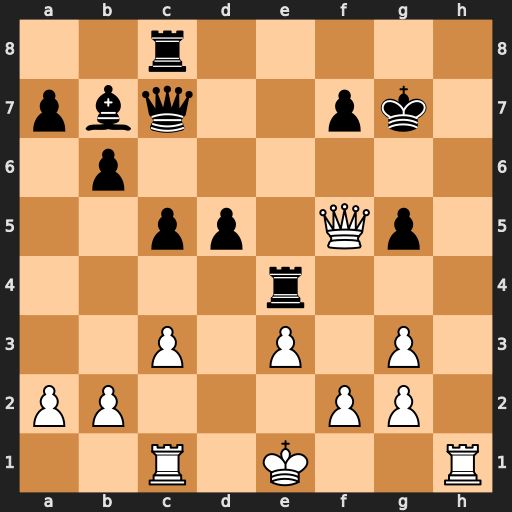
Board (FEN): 2r5/pbq2pk1/1p6/2pp1Qp1/4r3/2P1P1P1/PP3PP1/2R1K2R
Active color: w
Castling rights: K
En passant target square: -
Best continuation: Qxg5+ Kf8 Rh8#